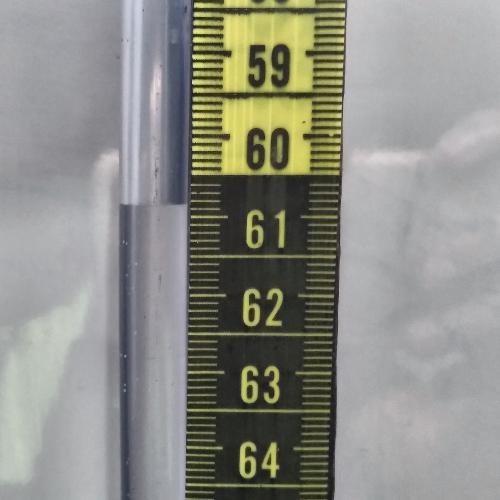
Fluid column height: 60.8 cm